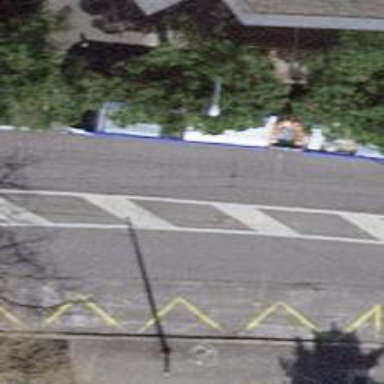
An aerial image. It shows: Trolleybus stop position for public transport.